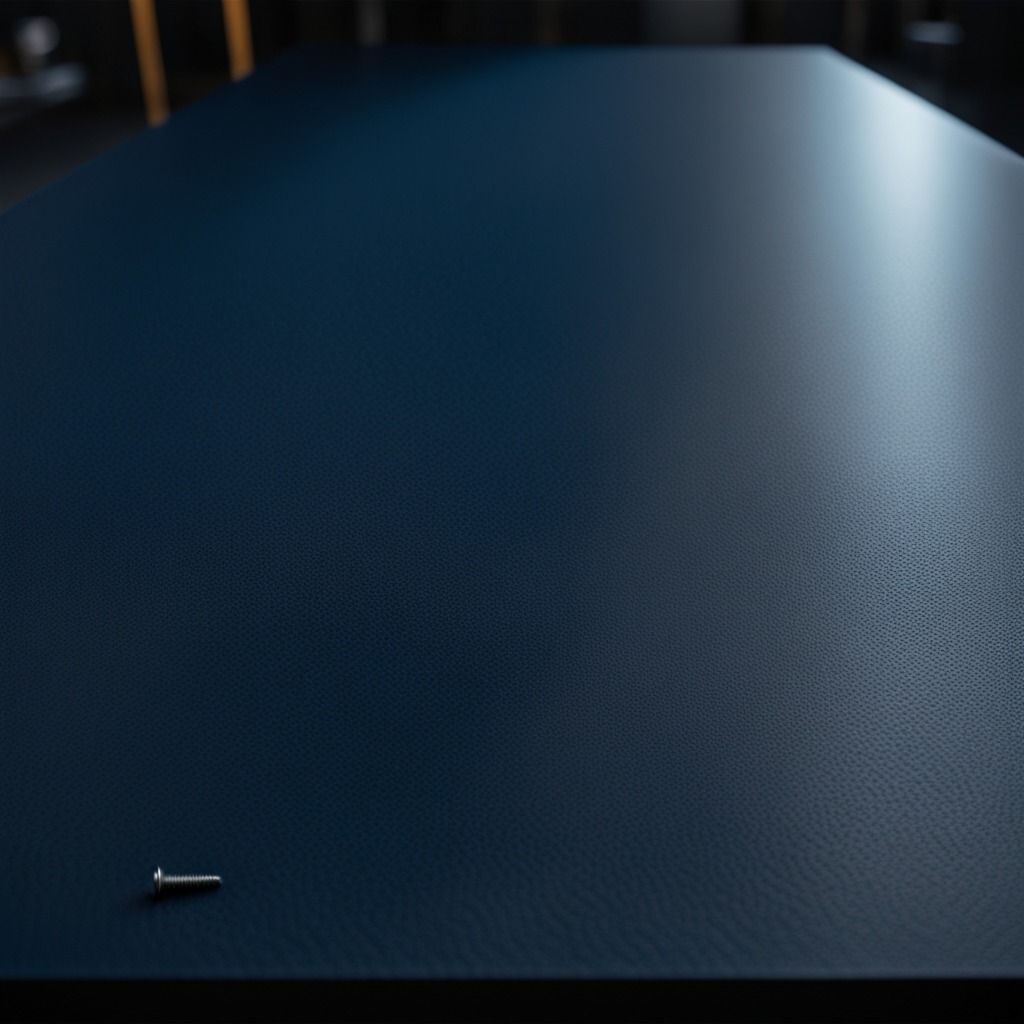
A metal screw is lying on a clean granite tabletop covered with a blue rubber mat inside a workshop at night dim ambient light soft shadows worn but beneath the mat